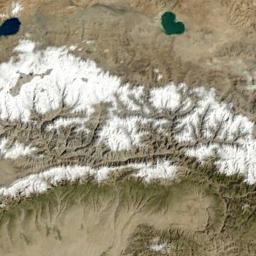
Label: snowberg